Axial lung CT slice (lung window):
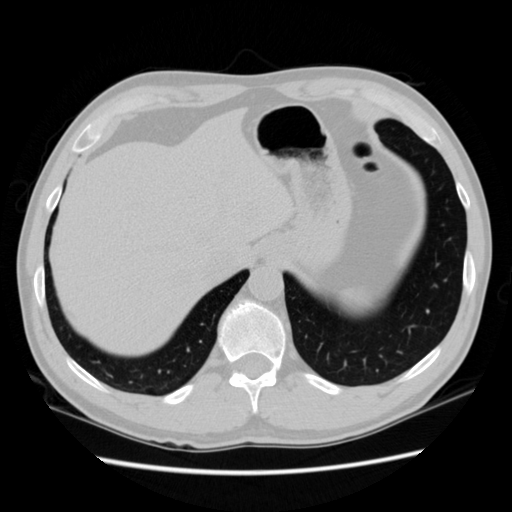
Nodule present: no